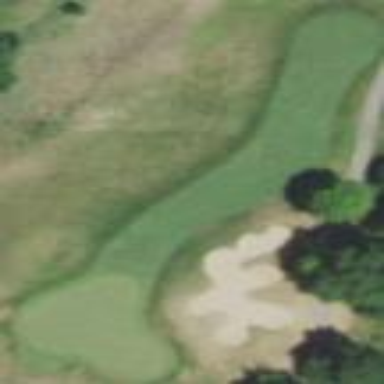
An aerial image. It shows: Grassy area designated as golf fairway.